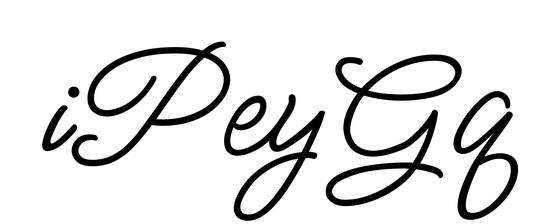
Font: MeowScript-Regular